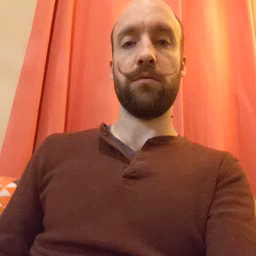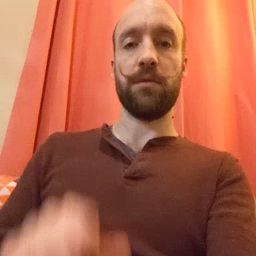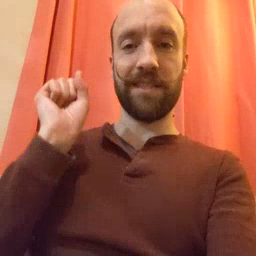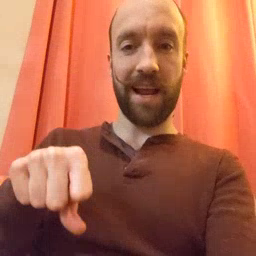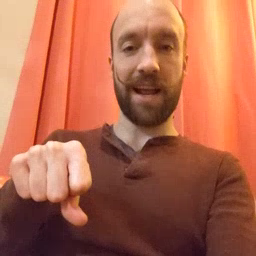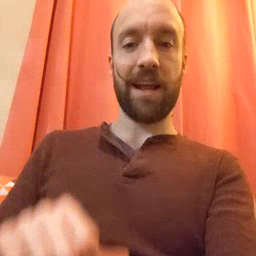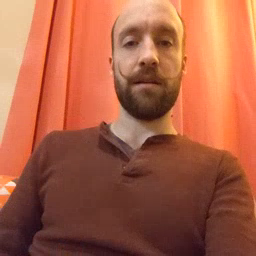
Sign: can